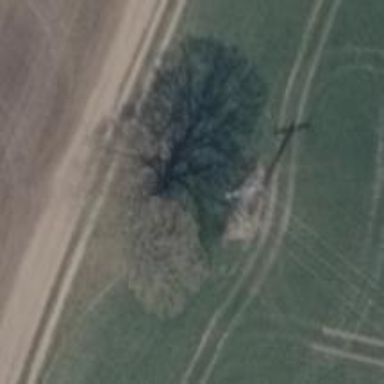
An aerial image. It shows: Minor power line.